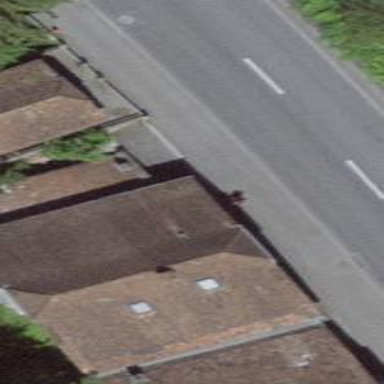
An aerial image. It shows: Residential building.